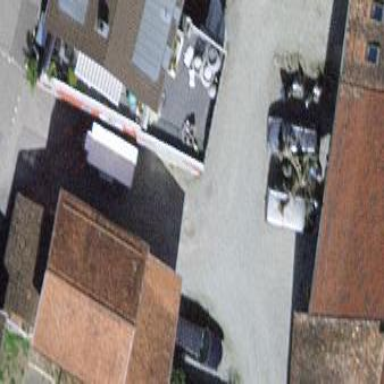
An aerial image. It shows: Shed.